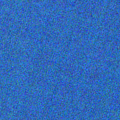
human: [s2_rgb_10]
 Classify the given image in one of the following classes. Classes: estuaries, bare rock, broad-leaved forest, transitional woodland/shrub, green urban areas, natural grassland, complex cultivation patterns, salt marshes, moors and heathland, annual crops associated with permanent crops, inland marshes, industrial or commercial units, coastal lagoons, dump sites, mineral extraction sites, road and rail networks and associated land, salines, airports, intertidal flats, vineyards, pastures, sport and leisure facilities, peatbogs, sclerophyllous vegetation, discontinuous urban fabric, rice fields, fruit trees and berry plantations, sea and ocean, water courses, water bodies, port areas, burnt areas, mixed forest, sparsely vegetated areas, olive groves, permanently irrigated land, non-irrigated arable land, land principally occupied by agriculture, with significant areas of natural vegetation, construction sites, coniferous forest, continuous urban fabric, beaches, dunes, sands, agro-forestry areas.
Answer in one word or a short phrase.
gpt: non-irrigated arable land, broad-leaved forest, mixed forest